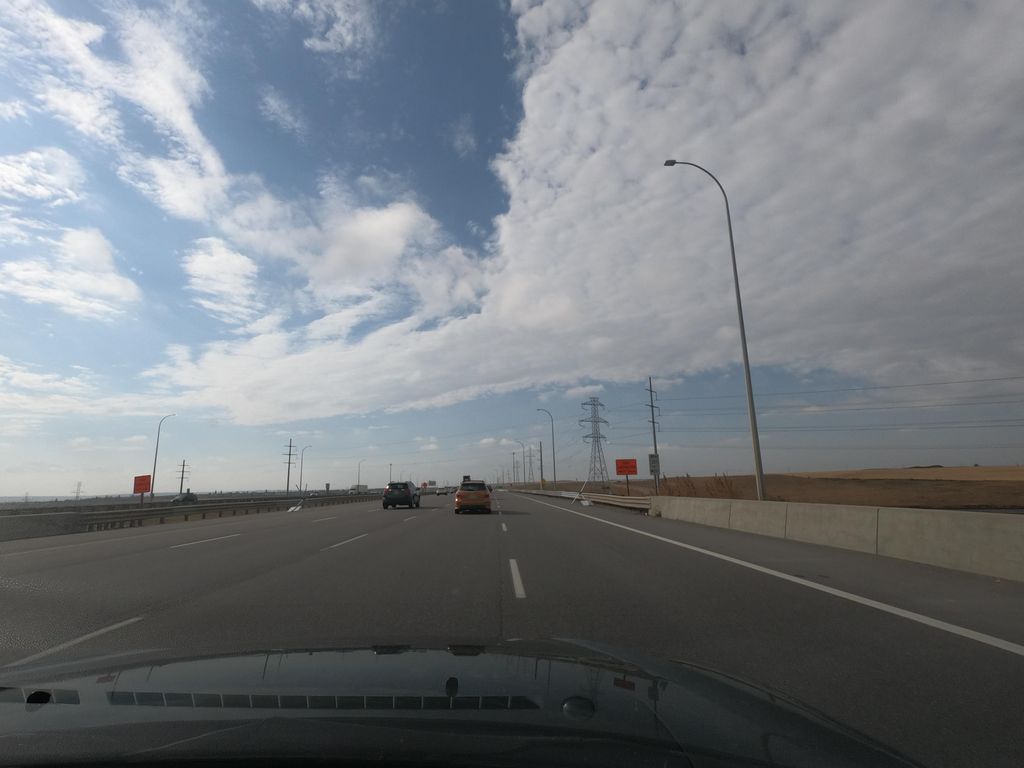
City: calgary